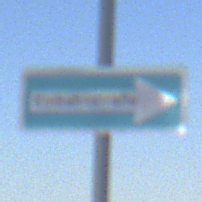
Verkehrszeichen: EinbahnstrasseRechtsweisend
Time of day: MorningAfternoon
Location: Outdoor (Nature)
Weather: Clear
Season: NotSpecified
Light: Natural